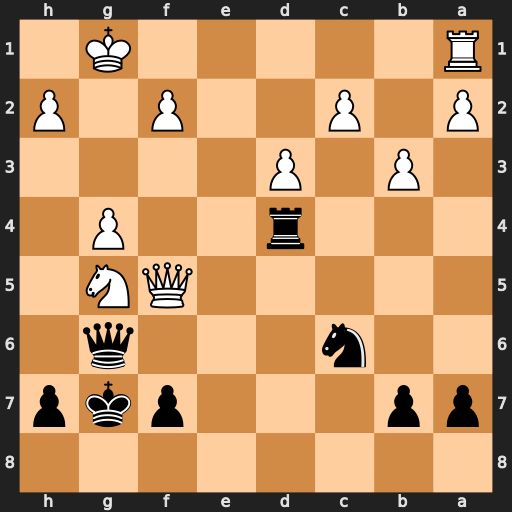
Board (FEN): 8/pp3pkp/2n3q1/5QN1/3r2P1/1P1P4/P1P2P1P/R5K1
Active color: b
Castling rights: -
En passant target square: -
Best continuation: Qxf5 gxf5 Rg4+ Kf1 Rxg5